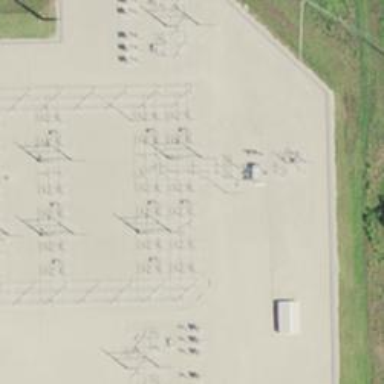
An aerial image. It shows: Switch for power supply.